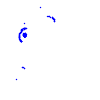
Particle: electron